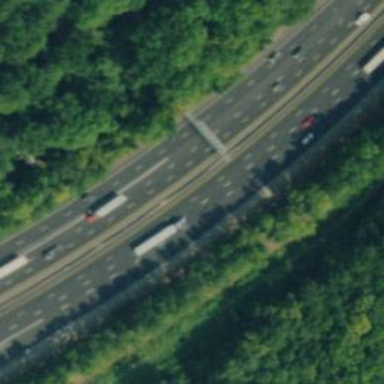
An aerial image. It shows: Asphalt motorway.